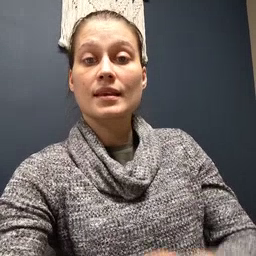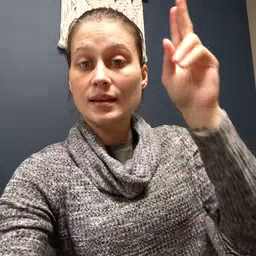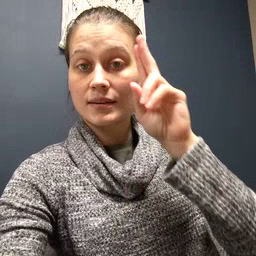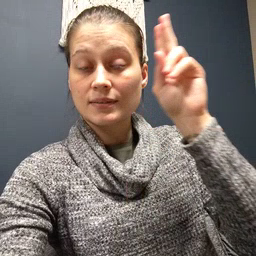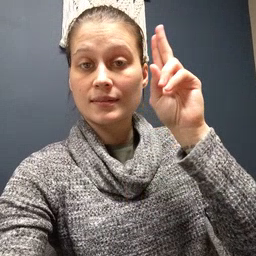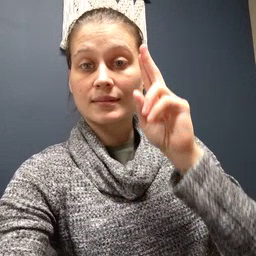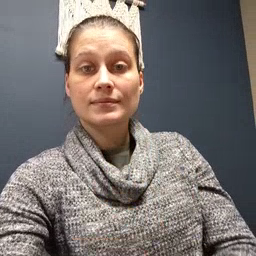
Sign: uncle